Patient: sex M, age 38
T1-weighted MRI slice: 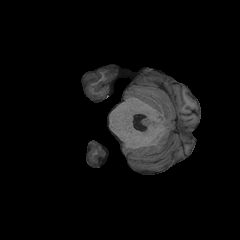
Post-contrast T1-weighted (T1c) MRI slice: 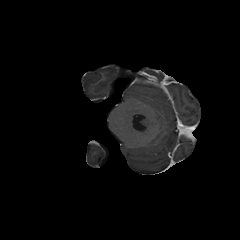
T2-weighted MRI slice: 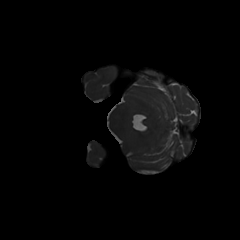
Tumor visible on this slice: no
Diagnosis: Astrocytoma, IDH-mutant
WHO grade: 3